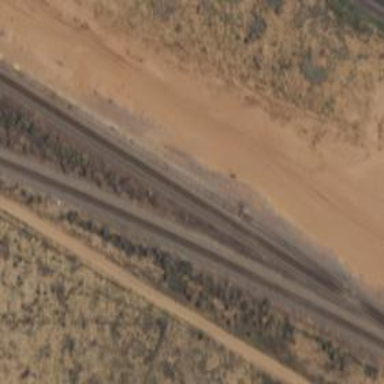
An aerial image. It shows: Railway track.